高三 · 度量几何学
过圆内接 $\triangle \mathrm{ABC}$ 的顶点 $\mathrm{A}$ 引 $\odot \mathrm{O}$ 的切线交 $\mathrm{BC}$ 的延长线于点 $\mathrm{D}$, 若 $\angle \mathrm{B}=35^{\circ}, \angle \mathrm{ACB}=80^{\circ}$,则 $\angle \mathrm{D}$ 为 $(\quad)$

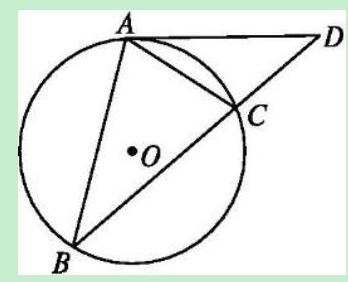
A. $45^{\circ}$
B. $50^{\circ}$
C. $55^{\circ}$
D. $60^{\circ}$
答案: A
解析: 解答: 如图, $\because \mathrm{AD}$ 为 $\odot \mathrm{O}$ 的切线, $\therefore \angle \mathrm{DAC}=\angle \mathrm{B}=35^{\circ}$.

又 $\because \angle \mathrm{ACB}=80^{\circ}, \therefore \angle \mathrm{D}=\angle \mathrm{ACB}-\angle \mathrm{DAC}=80^{\circ}-35^{\circ}=45^{\circ}$.

分析: 本题主要考查了弦切角的性质, 解决问题的关键是根据弦切角的性质结合所给条件分析计算即可